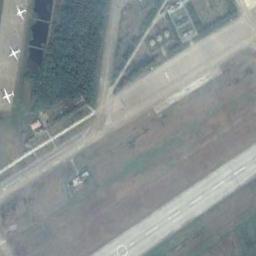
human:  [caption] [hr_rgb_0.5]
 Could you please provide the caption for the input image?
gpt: The runway is next to another road, Some buildings, Three planes and a forest .

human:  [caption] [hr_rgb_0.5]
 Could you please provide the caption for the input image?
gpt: The runway is surrounded by grass .

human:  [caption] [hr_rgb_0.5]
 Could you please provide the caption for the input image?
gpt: The runway is on the grass next to some airplanes .

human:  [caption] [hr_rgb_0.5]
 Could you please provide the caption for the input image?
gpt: There is a green lawn next to the runway, And three planes are parked in the open space next to the runway .

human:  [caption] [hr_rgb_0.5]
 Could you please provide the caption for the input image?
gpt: There are some buildings and three planes beside the runway .